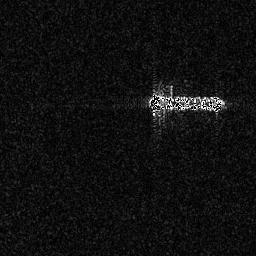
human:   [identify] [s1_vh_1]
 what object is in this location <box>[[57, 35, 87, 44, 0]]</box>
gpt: <ref>1 large ship at the right</ref>